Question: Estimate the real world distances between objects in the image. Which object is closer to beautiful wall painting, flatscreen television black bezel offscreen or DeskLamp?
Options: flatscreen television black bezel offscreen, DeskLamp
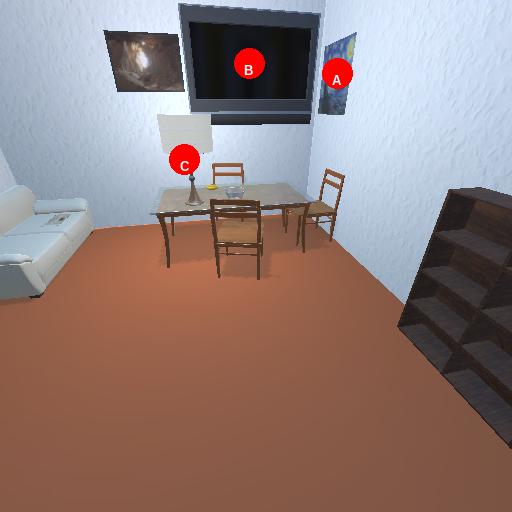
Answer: flatscreen television black bezel offscreen